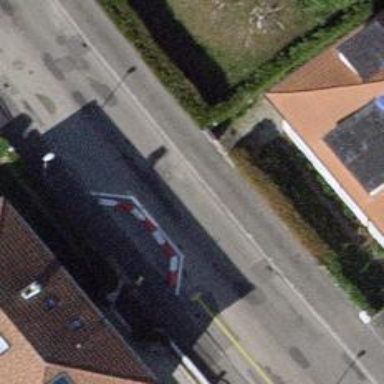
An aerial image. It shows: Chicane for traffic calming.